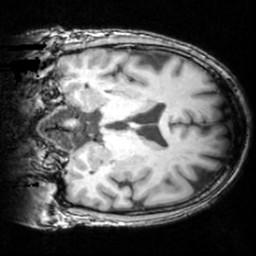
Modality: T1w
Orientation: coronal
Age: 62
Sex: male
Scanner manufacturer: siemens
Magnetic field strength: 3 T
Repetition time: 1.62 s
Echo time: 0.003 s